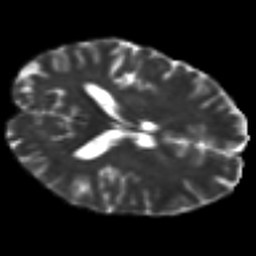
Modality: T2w
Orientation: axial
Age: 43
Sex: female
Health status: healthy
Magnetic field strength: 3 T
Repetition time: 8.4 s
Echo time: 0.0926 s